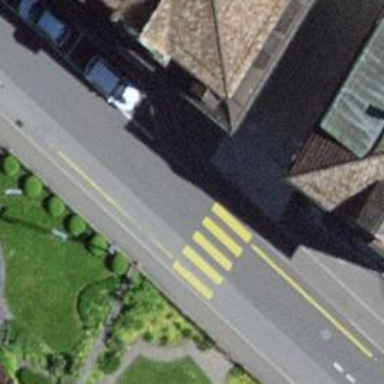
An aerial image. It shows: Zebra crossing on the road.